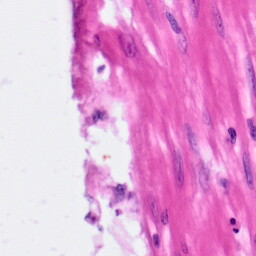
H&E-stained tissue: Pancreatic